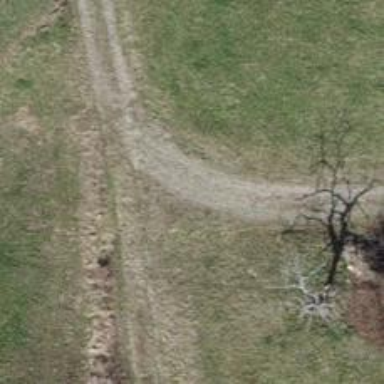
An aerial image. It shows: Gravel track with Grade 3 quality.